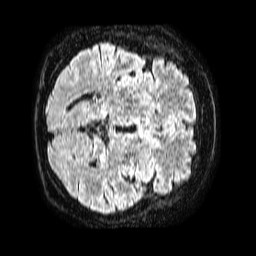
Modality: FLAIR
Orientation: axial
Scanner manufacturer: philips
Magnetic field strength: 1.5 T
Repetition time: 4.8 s
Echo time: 0.3 s